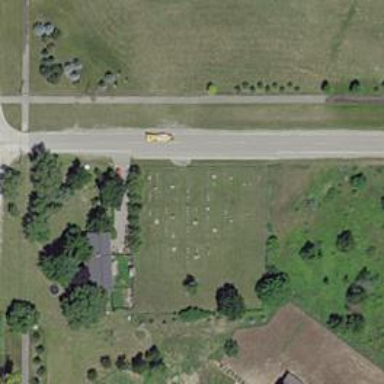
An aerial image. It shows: Cemetery.